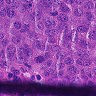
Metastatic tissue present: yes